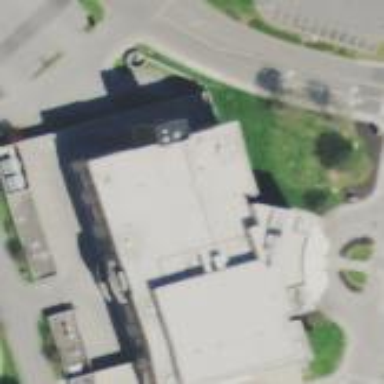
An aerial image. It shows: Hospital building.